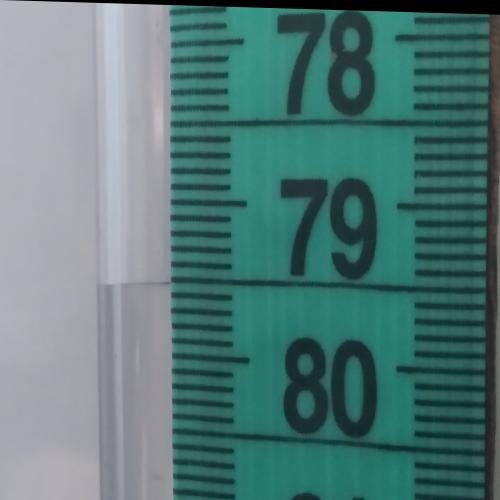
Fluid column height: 79.5 cm